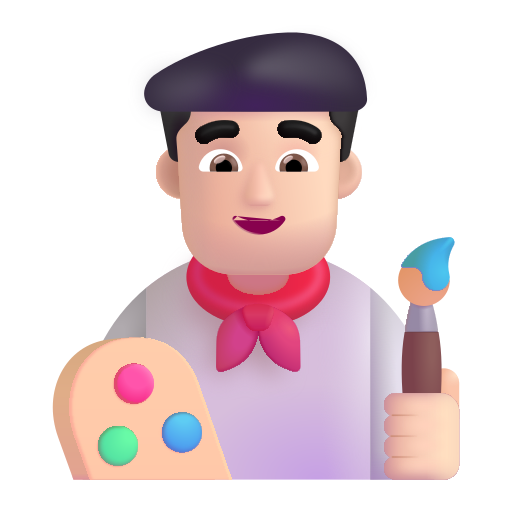
man artist color light